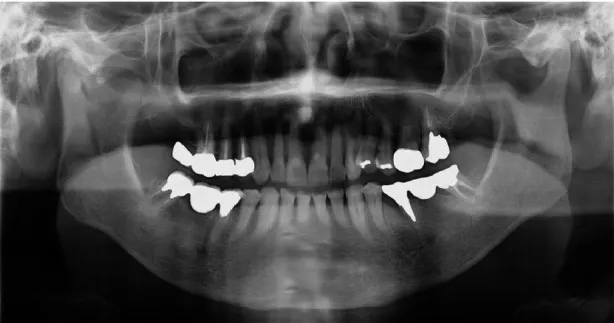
White areas with high x-ray absorption indicate cast crowns and pontics. No dental abnormalities were found that could explain the patient's persistent oral dysesthesia.
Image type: radiology (x_ray)